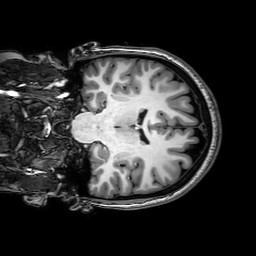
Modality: T1w
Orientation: coronal
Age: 20
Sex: female
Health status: healthy
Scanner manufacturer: philips
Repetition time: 0.008249 s
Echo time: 0.00379 s